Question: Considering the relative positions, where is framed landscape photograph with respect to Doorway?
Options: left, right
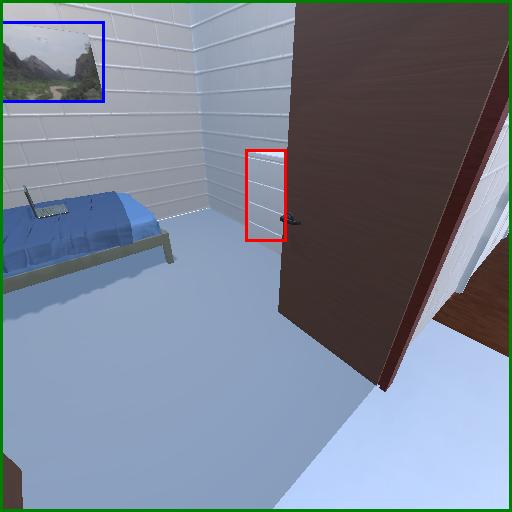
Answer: left